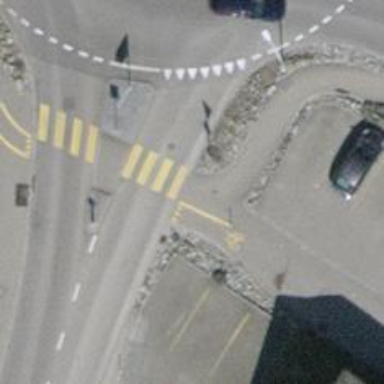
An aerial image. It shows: Uncontrolled zebra crossing on the road.